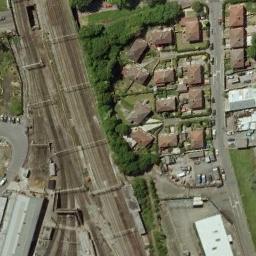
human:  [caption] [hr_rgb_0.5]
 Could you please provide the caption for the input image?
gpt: These railways have a residential area on one side of the railways .

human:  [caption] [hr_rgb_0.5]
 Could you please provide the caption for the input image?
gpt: The railway is next to some trees and houses .

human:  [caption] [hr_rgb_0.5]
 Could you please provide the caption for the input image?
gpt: There are numerous buildings of different shapes and sizes around the railway .

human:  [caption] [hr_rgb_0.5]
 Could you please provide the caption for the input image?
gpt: There are several rows of buildings on one side of the railway .

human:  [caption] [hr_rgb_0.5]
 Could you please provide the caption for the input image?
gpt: There are some brown buildings and green trees beside the railway .